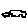
Label: car